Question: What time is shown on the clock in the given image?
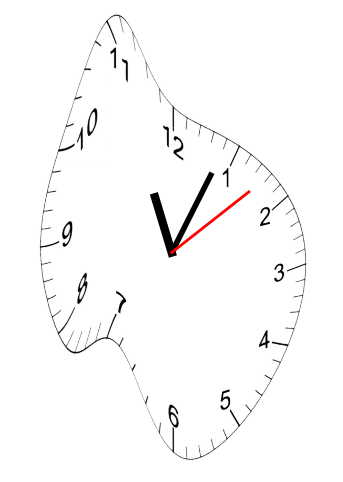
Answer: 11:04:08